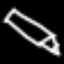
Label: pencil